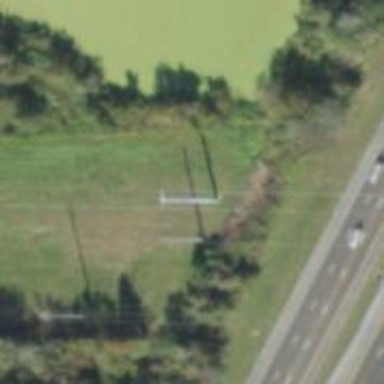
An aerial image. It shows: Power pole.